Interaction volume radius: 5 \u00c5
Interaction volume height: 15 \u00c5
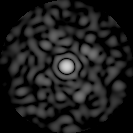
Disorder parameter: 0.8447